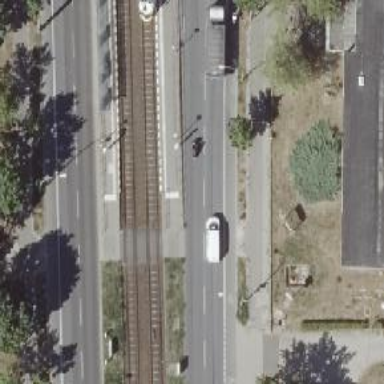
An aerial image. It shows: Tram crossing on the railway.